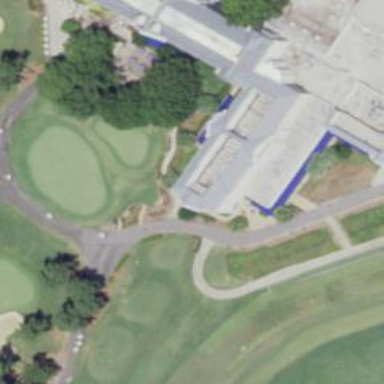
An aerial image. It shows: Path for both roads and golfers.